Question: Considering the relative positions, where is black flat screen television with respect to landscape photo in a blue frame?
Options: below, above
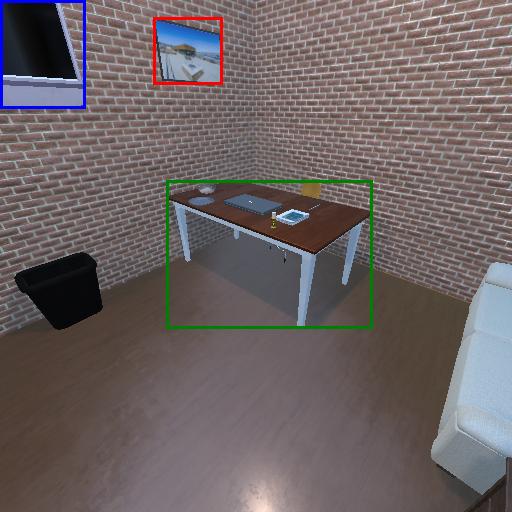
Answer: below